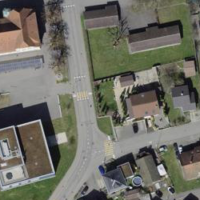
EUNIS habitat code: 54
Species observed at this site:
Prunella vulgaris